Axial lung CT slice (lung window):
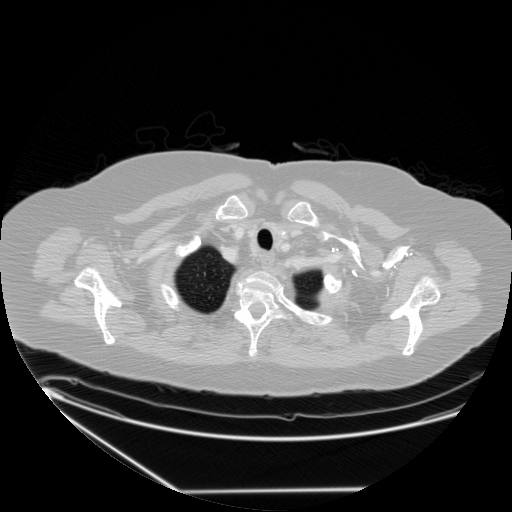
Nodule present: no